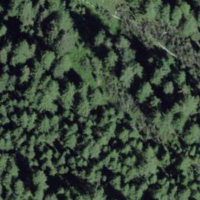
EUNIS habitat code: 43
Species observed at this site:
Dactylorhiza viridis